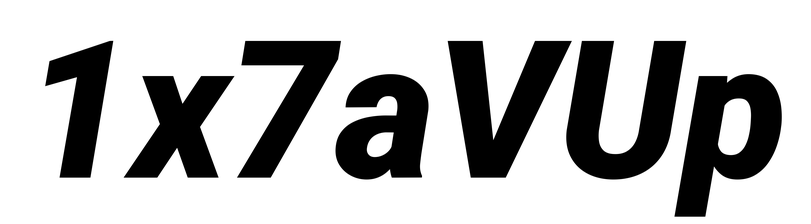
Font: Roboto-Italic_Black_Italic